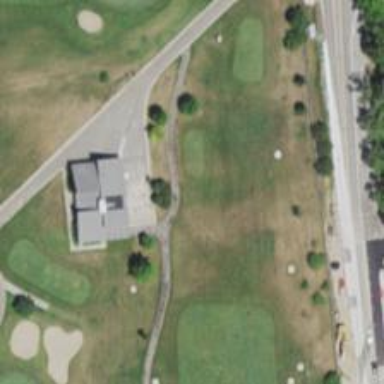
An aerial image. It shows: Path for golf carts.